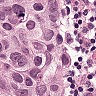
Metastatic tissue present: yes